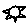
Label: sun